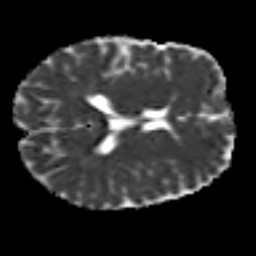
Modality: MD
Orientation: axial
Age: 25
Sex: male
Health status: healthy
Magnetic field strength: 3 T
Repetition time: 8.4 s
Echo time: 0.0926 s